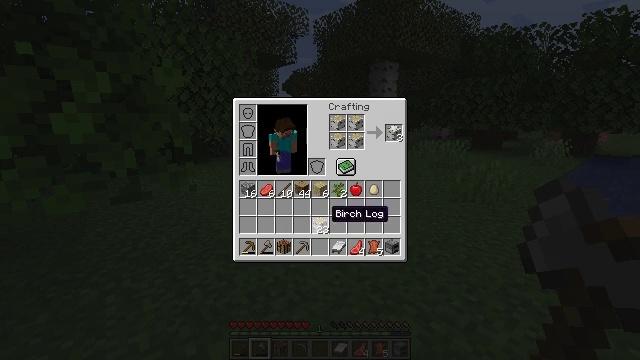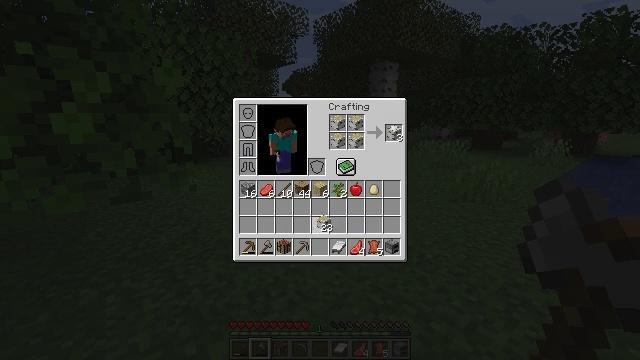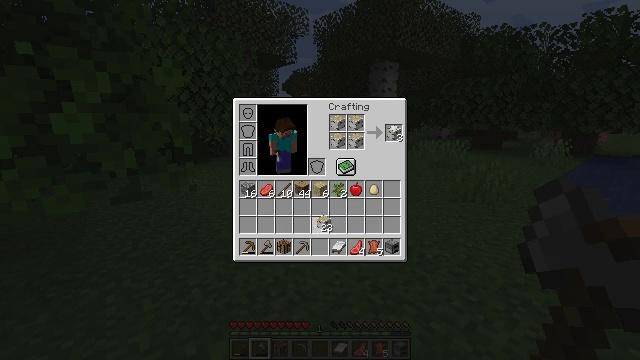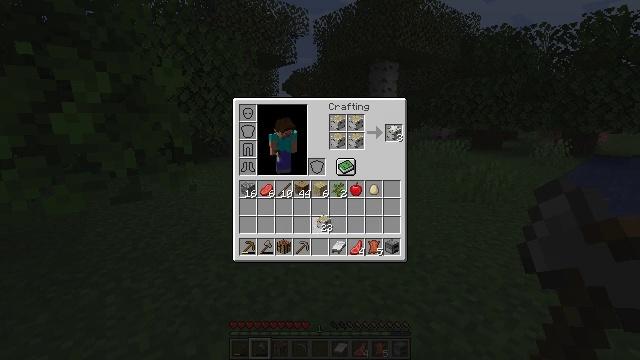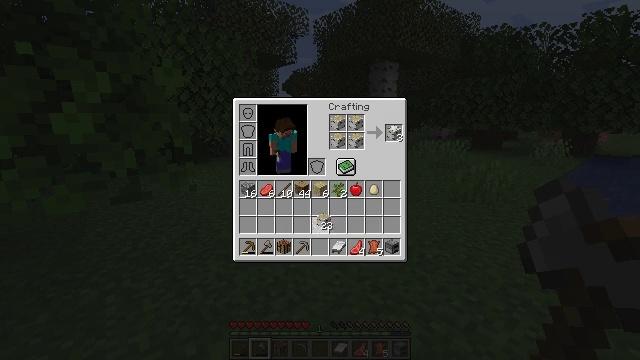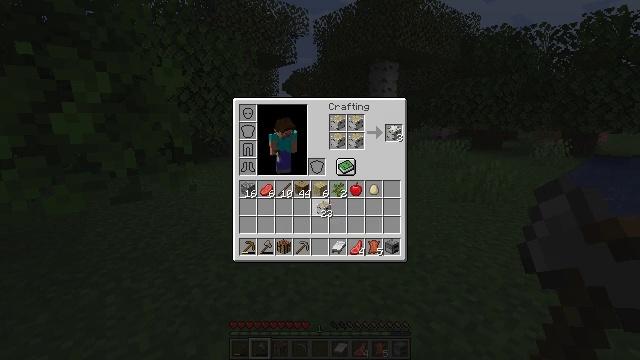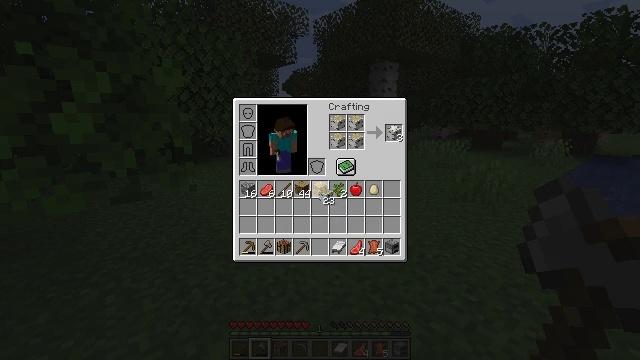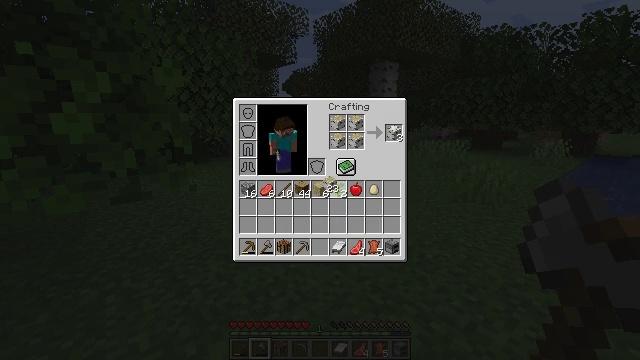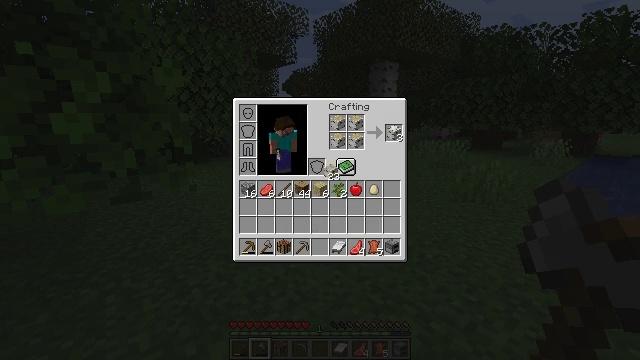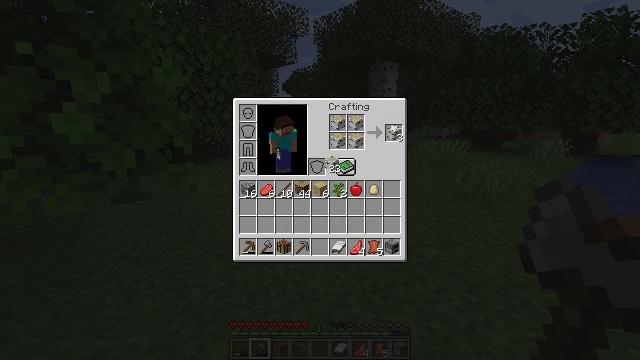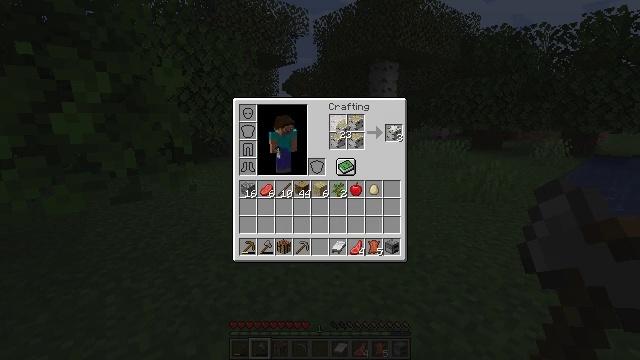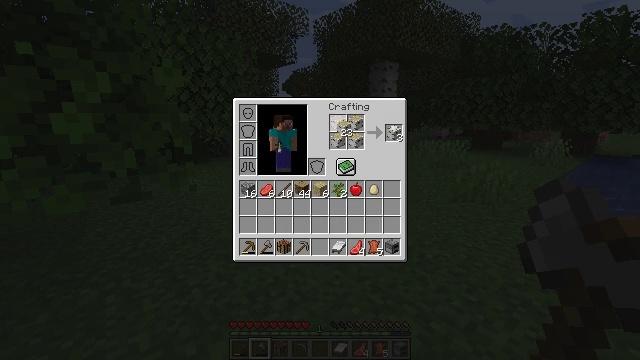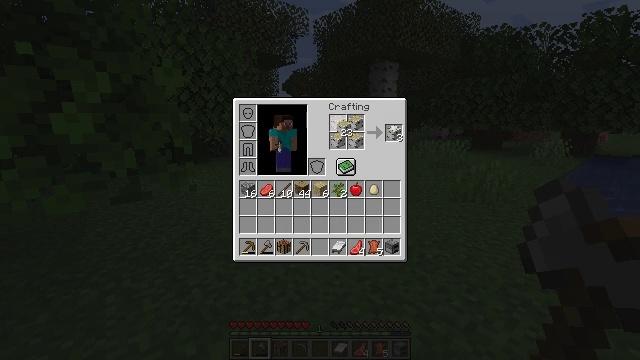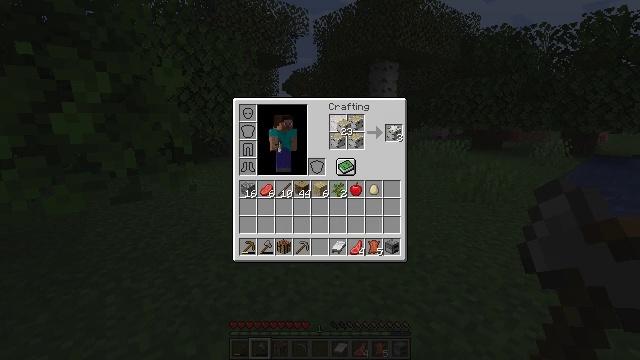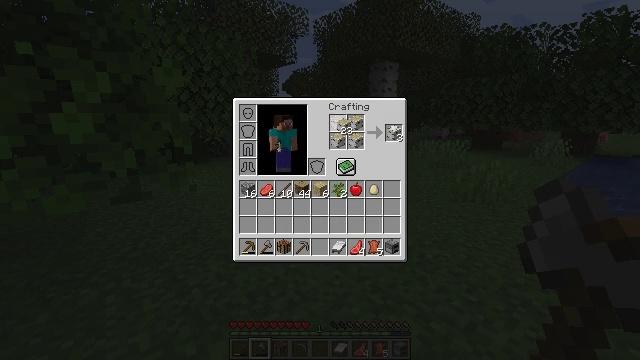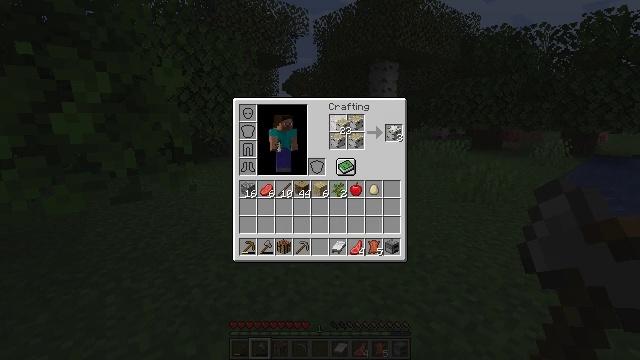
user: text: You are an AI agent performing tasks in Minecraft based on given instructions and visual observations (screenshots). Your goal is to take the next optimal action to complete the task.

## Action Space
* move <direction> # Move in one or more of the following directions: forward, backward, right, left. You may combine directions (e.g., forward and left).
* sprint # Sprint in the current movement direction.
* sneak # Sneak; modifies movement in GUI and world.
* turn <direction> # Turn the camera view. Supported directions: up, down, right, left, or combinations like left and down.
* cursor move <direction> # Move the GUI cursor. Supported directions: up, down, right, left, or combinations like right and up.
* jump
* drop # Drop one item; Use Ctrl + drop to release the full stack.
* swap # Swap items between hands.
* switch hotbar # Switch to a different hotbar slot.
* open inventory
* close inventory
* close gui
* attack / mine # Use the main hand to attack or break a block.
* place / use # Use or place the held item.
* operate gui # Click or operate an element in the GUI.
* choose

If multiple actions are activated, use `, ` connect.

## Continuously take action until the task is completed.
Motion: motion action
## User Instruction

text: Turn birch logs into birch wood.
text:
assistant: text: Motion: operate gui
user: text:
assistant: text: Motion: operate gui
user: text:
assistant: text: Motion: operate gui
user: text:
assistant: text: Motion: no_op
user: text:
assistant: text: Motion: cursor move up
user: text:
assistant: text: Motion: cursor move up
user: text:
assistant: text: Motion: cursor move up
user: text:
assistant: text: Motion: cursor move up
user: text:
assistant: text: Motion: cursor move up
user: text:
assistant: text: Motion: cursor move right and up
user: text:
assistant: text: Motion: no_op
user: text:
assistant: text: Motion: no_op
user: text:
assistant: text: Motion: no_op
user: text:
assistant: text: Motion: no_op
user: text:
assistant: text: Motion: no_op
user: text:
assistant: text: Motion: no_op
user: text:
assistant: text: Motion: no_op
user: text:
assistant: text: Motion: operate gui
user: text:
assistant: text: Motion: operate gui
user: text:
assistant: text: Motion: operate gui
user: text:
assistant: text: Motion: operate gui
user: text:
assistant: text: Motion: no_op
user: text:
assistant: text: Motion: no_op
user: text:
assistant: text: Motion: no_op
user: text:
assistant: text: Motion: no_op
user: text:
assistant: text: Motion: no_op
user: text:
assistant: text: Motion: no_op
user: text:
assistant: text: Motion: no_op
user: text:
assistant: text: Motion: no_op
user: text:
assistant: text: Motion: no_op